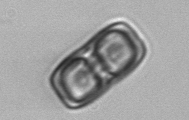
Label: Ephemera